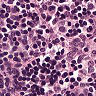
Metastatic tissue present: no